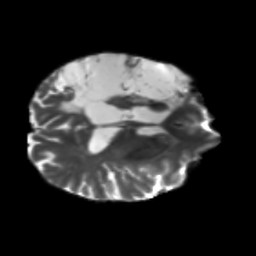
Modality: T2w
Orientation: axial
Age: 49
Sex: male
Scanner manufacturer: siemens
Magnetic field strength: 3 T
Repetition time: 5.47 s
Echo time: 0.0854 s